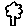
Label: tree